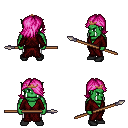
a pixel art fantasy rpg character, male body template, orc, green skin, red robe, white pants, pink swoop hairstyle, bronze tiara, black shoes, spear, four views (front, back, left, right), 2x2 character sprite sheet, small pixel art, hard edges, no anti-aliasing